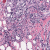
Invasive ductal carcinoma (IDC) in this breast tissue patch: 1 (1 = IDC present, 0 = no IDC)